Question: I started keeping a record of days that I've gone running, and the distance. I like plotting this using boxes to get an overview of how active I have been lately.
I ran into a problem today when I added yesterday's data.
As you can see from 05/04/13 there are two runs, and the plot shows two boxes on the same day (far left box). I like this behavior. 06/26/13 I had two runs again but this time the plot was only showing one (far right box). After a little playing around I realized it's because on 05/04, the larger number (in column 2) comes first, so the smaller number gets plotted on top of it. The opposite is true for 06/26, and the result is only being able to see the larger number for that day.
If it's possible to do in the plot script, I wouldn't have to watch how I enter data to my file.
---
Here is the data:
'''
05/04/13 1.59
05/04/13 0.81
05/05/13 1.56
05/06/13 1.90
05/08/13 2.77
05/11/13 2.19
05/12/13 0.93
05/14/13 2.50
05/15/13 1.04
05/16/13 1.66
06/02/13 4.02
06/03/13 1.80
06/04/13 1.04
06/05/13 0.93
06/12/13 1.18
06/15/13 1.78
06/16/13 1.26
06/19/13 0.86
06/21/13 0.93
06/26/13 1.05
06/26/13 1.39
'''
The script:
'''
set terminal x11 nopersist size 1200,645
unset mouse
unset key
unset label
unset grid
set boxwidth 86400 absolute
set style fill solid 1.00 border lt -1
set bmargin at screen 0.08
set xdata time
set timefmt x "%m/%d/%y"
set format x "%b %d"
set xtics 86400 nomirror rotate by -90
set mxtics 0
set xrange [ "05/01/13" : "06/30/13" ] noreverse nowriteback
set ylabel "Distance"
set ylabel textcolor lt -1 rotate by -270
set yrange [ 0.00000 : 4.50000 ] noreverse nowriteback
plot "/Users/user/Dropbox/nvalt/walks.txt" using 1:2 with boxes lt rgb "#777777"
'''
An image of the plot:

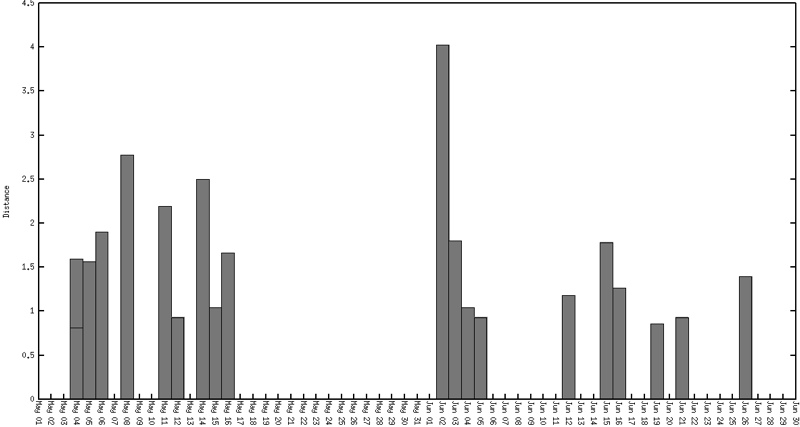
Answer: For this type of files, it doesn't really matter in what order the days are, but as you mention, the ordering of the data is important. I was able to obtain the required output, by simply replacing
'''
plot "/Users/user/Dropbox/nvalt/walks.txt" using 1:2 with boxes lt rgb "#777777"
'''
By
'''
plot "<sort -r /Users/user/Dropbox/nvalt/walks.txt" using 1:2 with boxes lt rgb "#777777"
'''
This should also work for more than two data points for the same date.